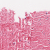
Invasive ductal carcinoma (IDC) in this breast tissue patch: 0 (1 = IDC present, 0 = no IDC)